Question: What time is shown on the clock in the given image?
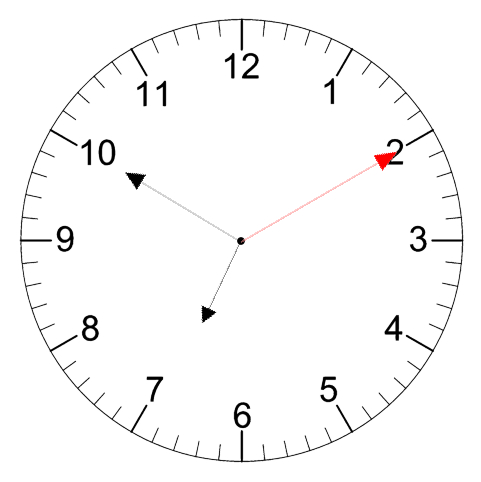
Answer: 06:50:10